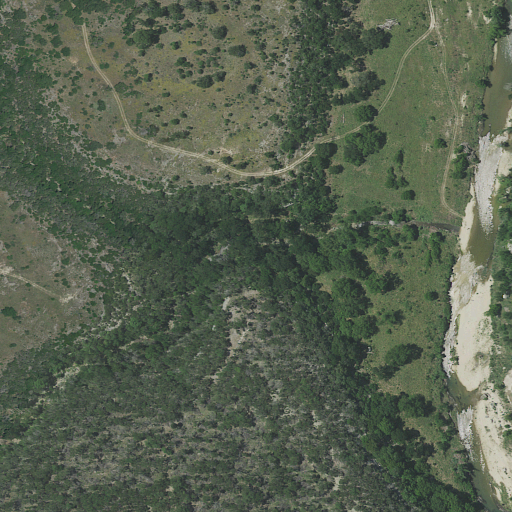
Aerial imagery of valley in Texas named Elm Hollow containing evergreen forest, shrub, deciduous forest, grassland, barren land, and herbaceous wetlands